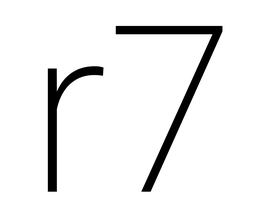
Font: Roboto_ExtraLight